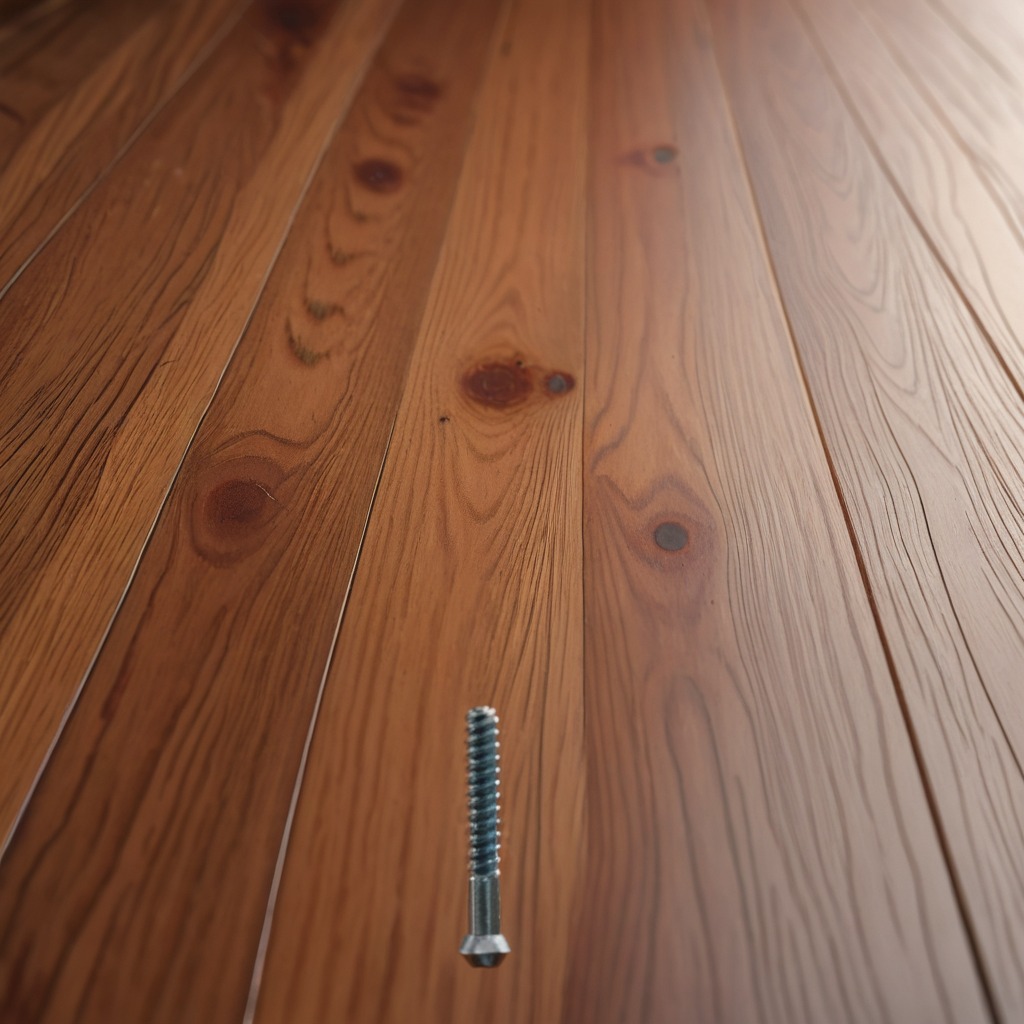
A metal screw is lying on the wooden table.